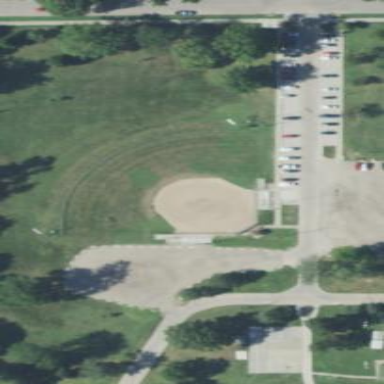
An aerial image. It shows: Baseball pitch for leisure land activities.